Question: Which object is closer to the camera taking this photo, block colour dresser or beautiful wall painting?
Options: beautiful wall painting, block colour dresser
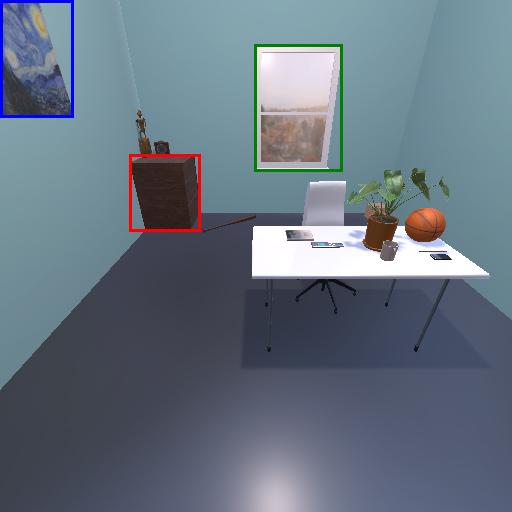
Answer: beautiful wall painting